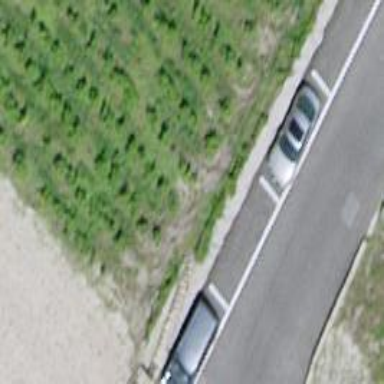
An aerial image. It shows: Asphalt parking lane.